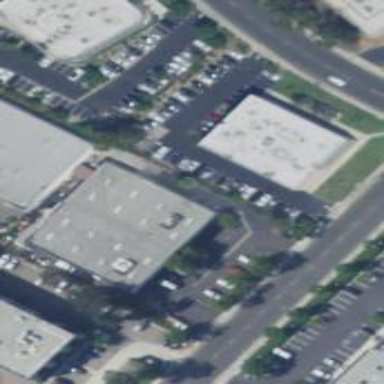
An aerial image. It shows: Commercial building.